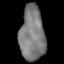
Tissue: lung
Cell type: Others
Senescence score: 0.2265
Nuclear area (px): 1333
Mean DAPI intensity: 123.403